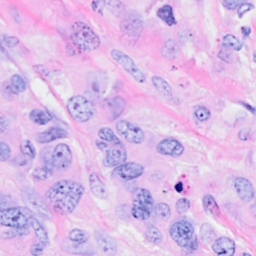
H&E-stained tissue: Breast